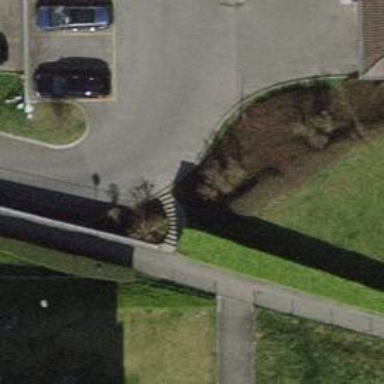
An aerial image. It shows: Footway made of cobblestone.